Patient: sex M, age 48
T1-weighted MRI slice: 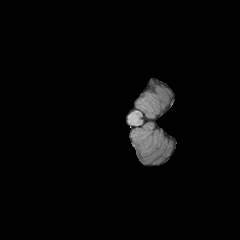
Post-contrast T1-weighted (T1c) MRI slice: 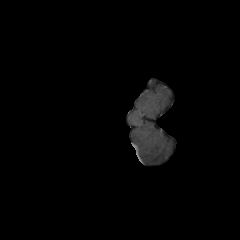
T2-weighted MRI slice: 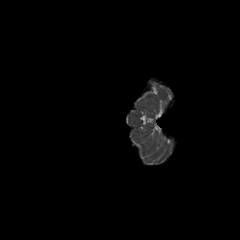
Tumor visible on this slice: no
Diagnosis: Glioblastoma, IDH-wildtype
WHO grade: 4